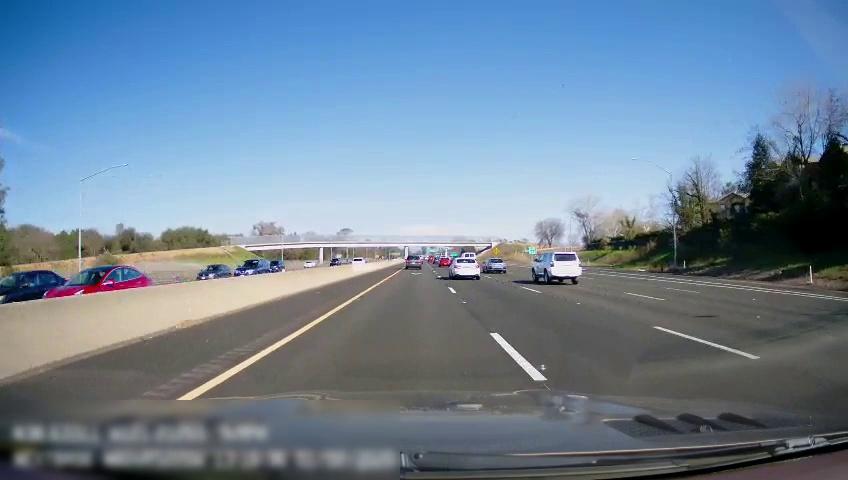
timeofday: Day
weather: Sunny
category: Drivable Space
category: Vehicles | SUV
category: Vehicles | Car
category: Vehicles | Van
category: Vehicles | Car
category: Vehicles | SUV
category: Vehicles | Car
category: Vehicles | Car
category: Vehicles | Car
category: Vehicles | SUV
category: Vehicles | SUV
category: Vehicles | SUV
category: Lanes | Current Lane
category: Lanes | Current Lane
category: Lanes | Current Lane
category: Lanes | Alternate Lane
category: Lanes | Alternate Lane
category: Lanes | Alternate Lane